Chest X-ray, PA view. Patient: 62 years old, sex M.
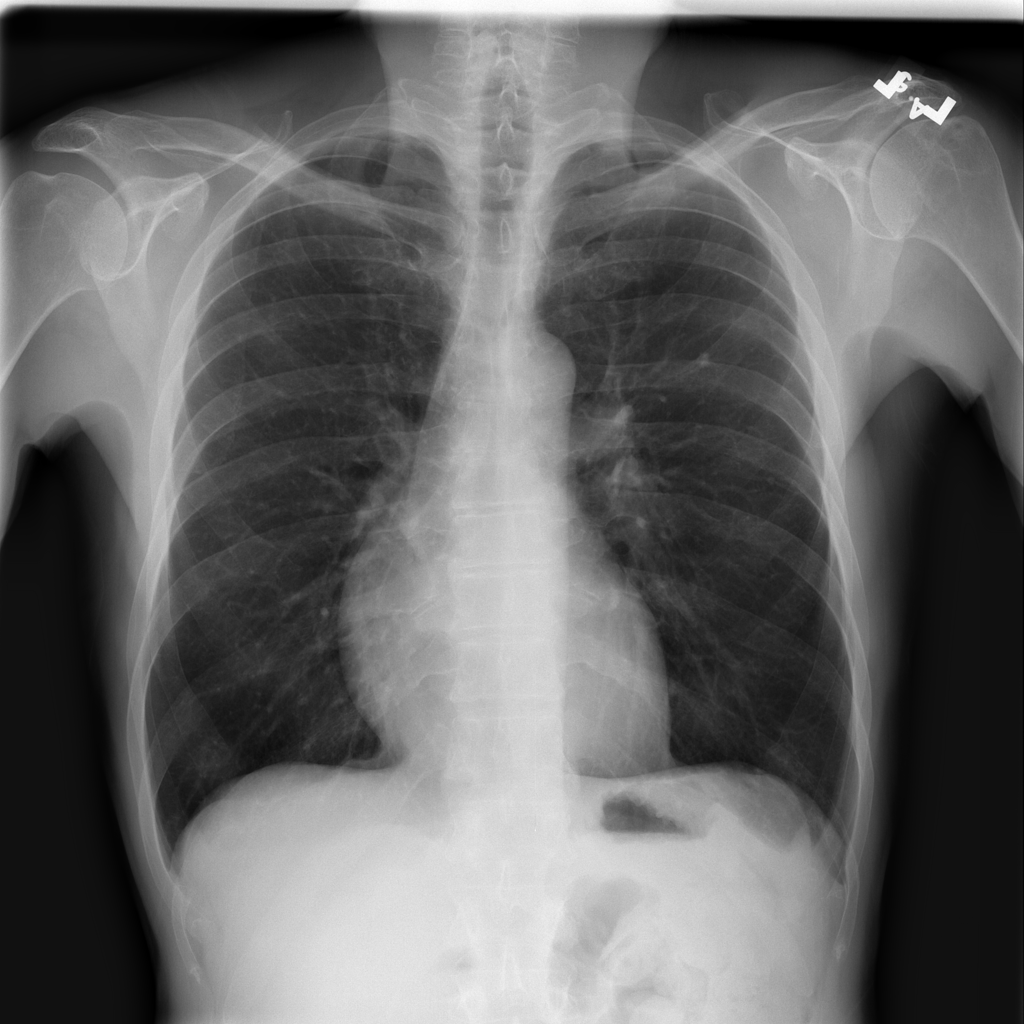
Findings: Nodule